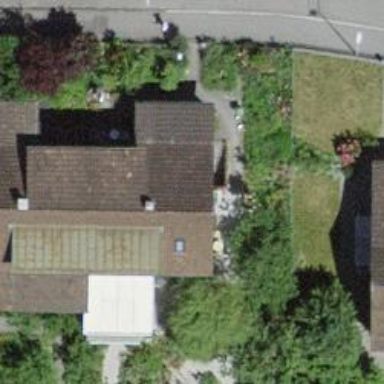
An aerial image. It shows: Semi-detached house with gabled roof.